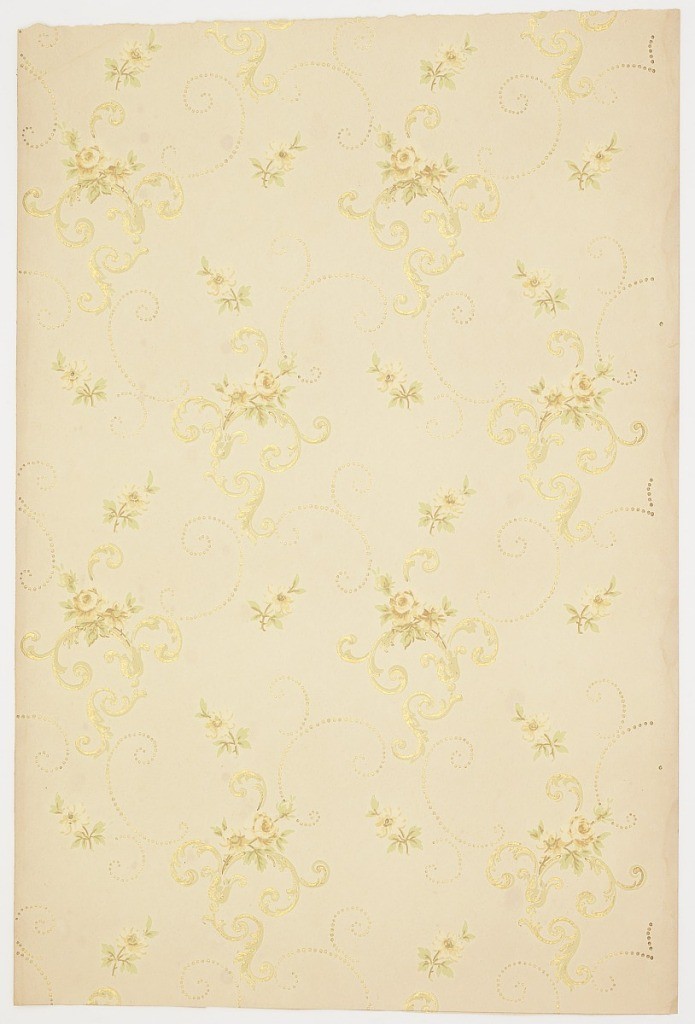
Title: Ceiling paper
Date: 1905–1915
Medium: Machine-printed paper, textured, liquid mica
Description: Floral sprigs ending in acanthus scrolls, interspersed with strung bead scrolls. Printed in subtle colors on off-white ground.